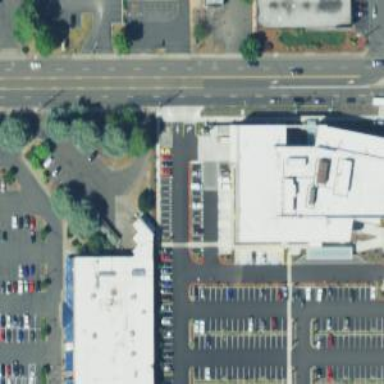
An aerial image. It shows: Parking space.